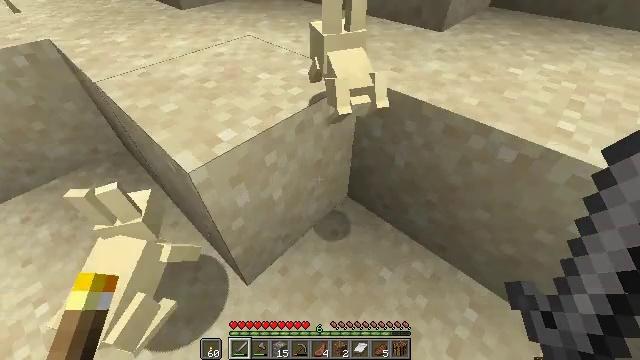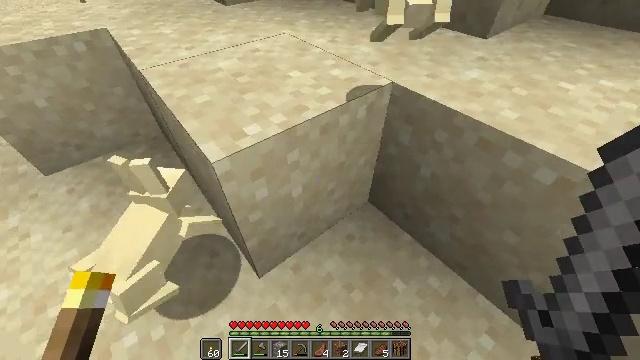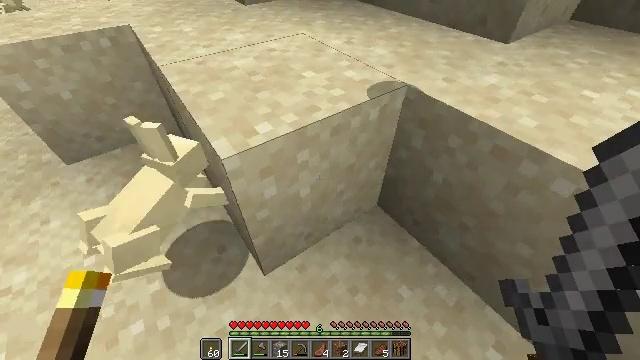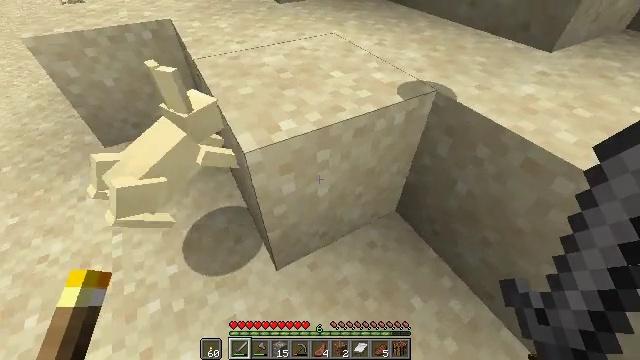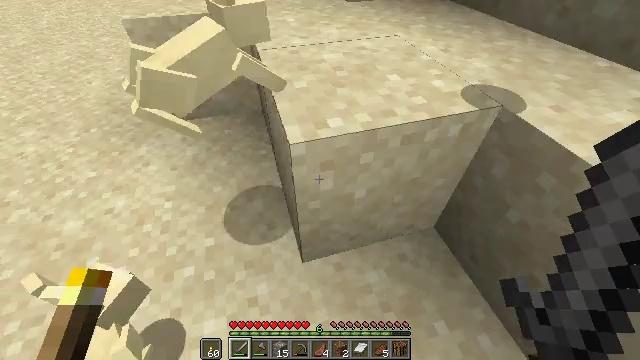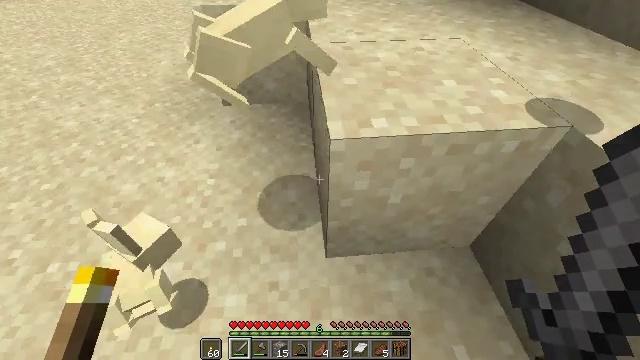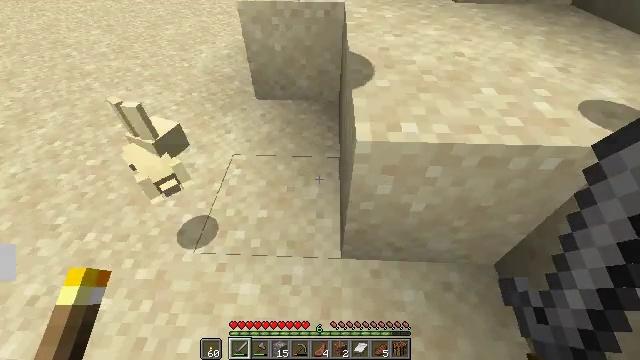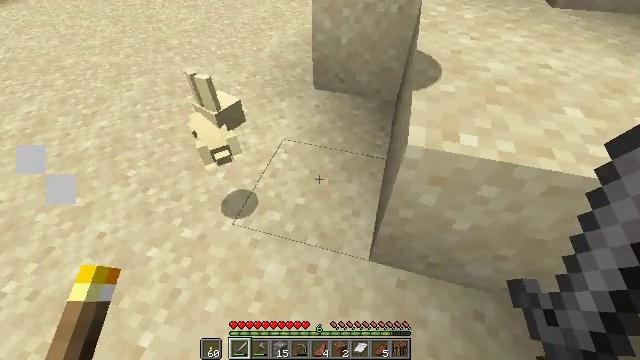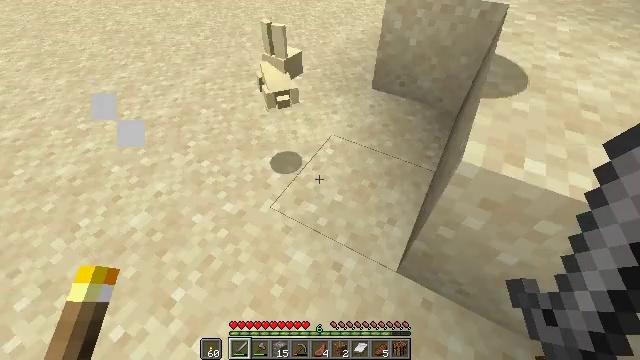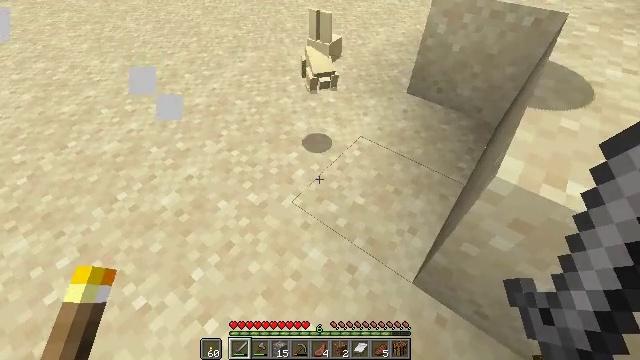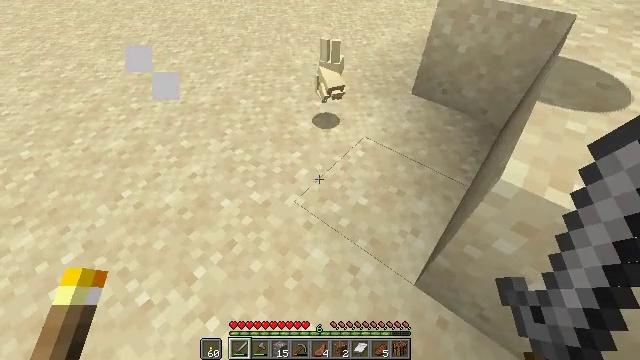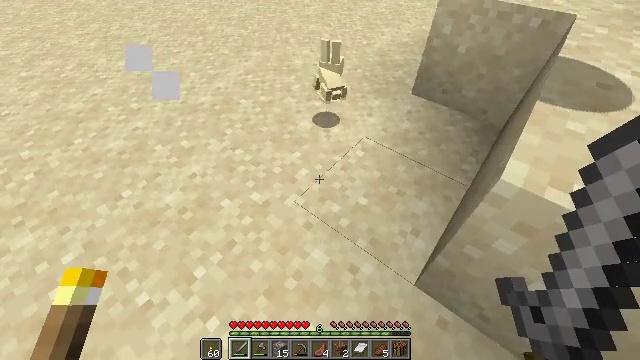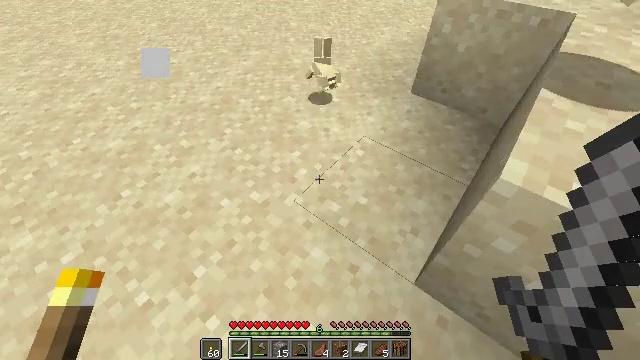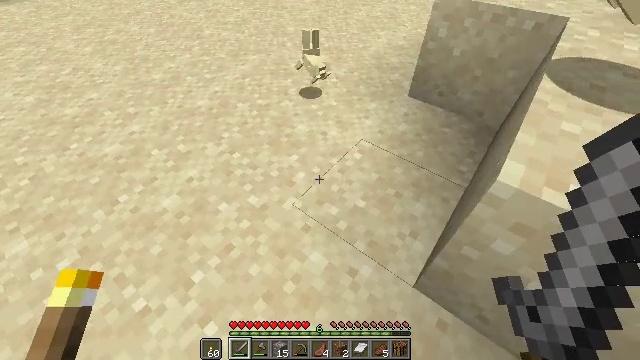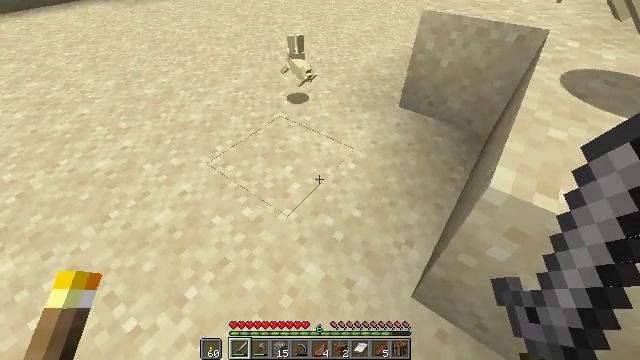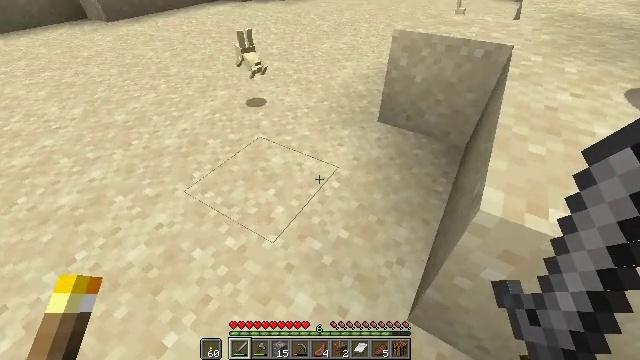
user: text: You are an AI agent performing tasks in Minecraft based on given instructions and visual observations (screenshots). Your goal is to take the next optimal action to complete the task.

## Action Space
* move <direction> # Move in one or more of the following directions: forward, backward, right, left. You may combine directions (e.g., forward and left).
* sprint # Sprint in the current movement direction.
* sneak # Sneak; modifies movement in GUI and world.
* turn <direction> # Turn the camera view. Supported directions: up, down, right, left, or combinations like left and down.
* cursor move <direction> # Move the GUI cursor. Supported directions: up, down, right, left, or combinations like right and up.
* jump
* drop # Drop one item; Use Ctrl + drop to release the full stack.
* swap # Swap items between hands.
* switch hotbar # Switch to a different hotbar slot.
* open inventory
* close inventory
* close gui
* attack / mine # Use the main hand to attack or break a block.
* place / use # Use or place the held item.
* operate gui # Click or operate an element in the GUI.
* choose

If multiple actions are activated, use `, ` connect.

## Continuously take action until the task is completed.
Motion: motion action
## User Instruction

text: Kill mobs.
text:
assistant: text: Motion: turn left
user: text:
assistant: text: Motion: turn left
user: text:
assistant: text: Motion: turn left
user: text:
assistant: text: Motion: turn left
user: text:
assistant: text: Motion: turn left
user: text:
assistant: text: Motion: turn left
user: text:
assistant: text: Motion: turn left and down
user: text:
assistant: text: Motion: turn left
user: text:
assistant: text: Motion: turn left
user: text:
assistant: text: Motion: turn left
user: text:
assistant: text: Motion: no_op
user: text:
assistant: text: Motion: no_op
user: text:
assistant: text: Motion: no_op
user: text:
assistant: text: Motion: turn right and up
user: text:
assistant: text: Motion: move forward, turn right and up
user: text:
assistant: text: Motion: move forward, turn right and up
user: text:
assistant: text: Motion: move forward, turn right and up
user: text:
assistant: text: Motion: move forward, turn right and up
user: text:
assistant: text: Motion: move forward
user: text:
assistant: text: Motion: move forward
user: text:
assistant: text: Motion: move forward, turn left
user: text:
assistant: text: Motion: move forward, turn left
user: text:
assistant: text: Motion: move forward, turn left
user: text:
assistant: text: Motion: move forward
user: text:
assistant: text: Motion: move forward
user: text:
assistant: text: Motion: move forward, turn right and up
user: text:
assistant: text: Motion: move forward, turn right and up
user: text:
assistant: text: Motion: move forward, turn right and up
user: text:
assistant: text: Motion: move forward, turn right and up
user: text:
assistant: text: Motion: move forward, turn right